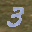
Label: 3